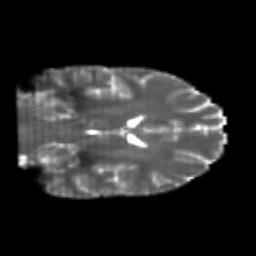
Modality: T2w
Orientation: coronal
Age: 22
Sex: female
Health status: healthy
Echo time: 0.074 s